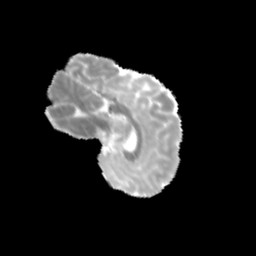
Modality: MD
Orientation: sagittal
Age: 11
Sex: female
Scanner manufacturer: siemens
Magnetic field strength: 3 T
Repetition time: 3.8 s
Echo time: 0.07 s